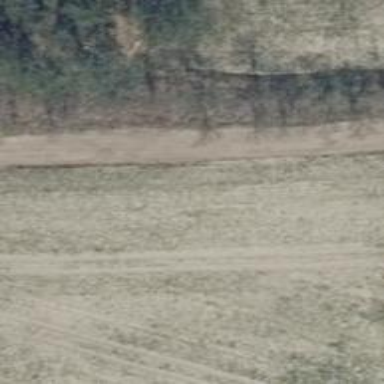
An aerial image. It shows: Track with very rough surface.